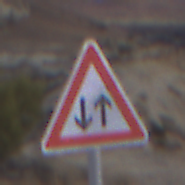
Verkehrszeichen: Gegenverkehr
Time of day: Dusk
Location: Outdoor (Nature)
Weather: Clear
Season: NotSpecified
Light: Natural